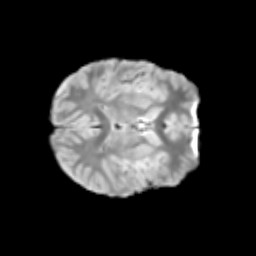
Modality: T2w
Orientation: axial
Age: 11
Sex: male
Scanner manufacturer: siemens
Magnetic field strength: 3 T
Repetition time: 3.8 s
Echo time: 0.07 s